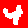
Digit: 4